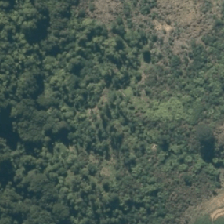
Land cover: indigenous_forest